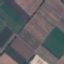
Land use / land cover: AnnualCrop